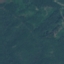
Label: Forest